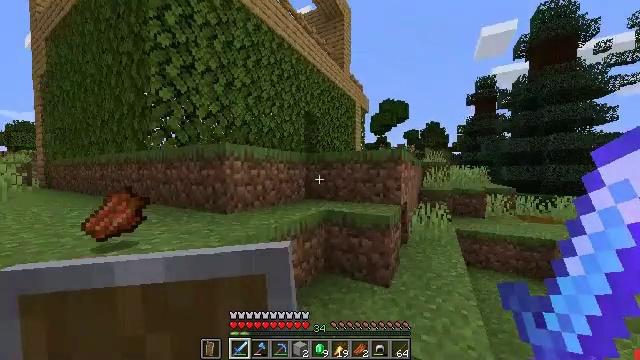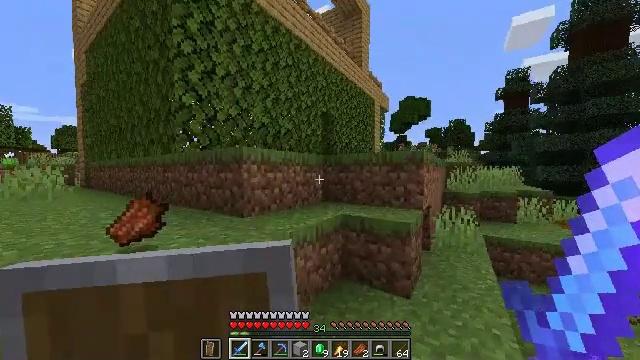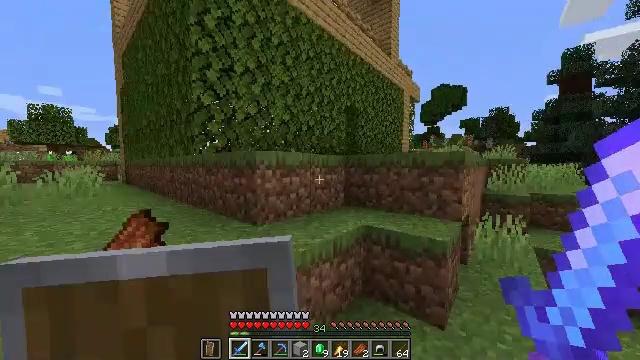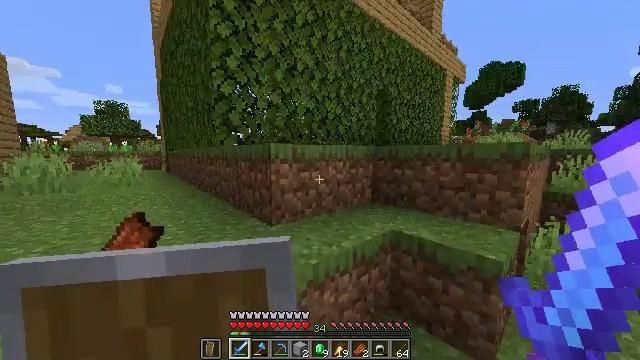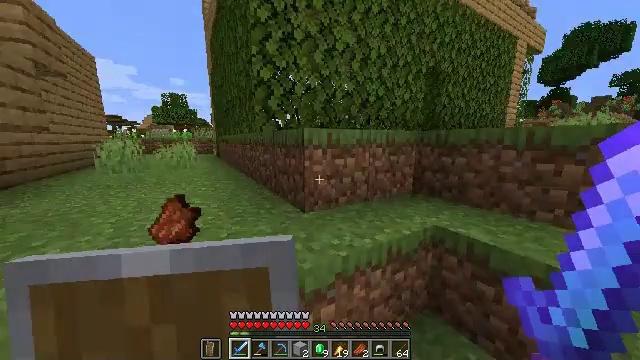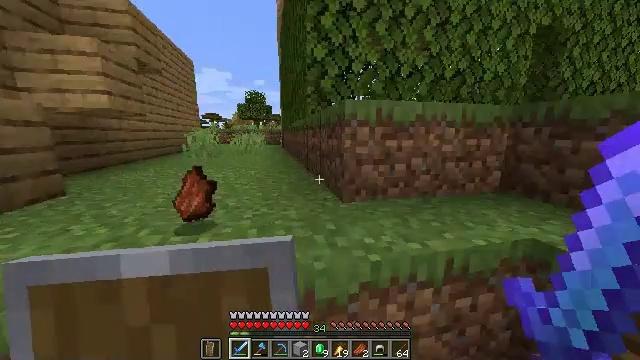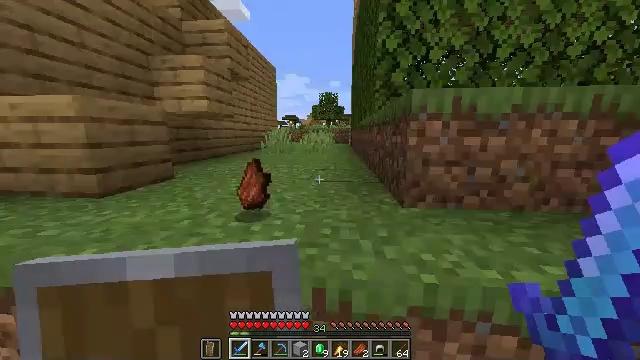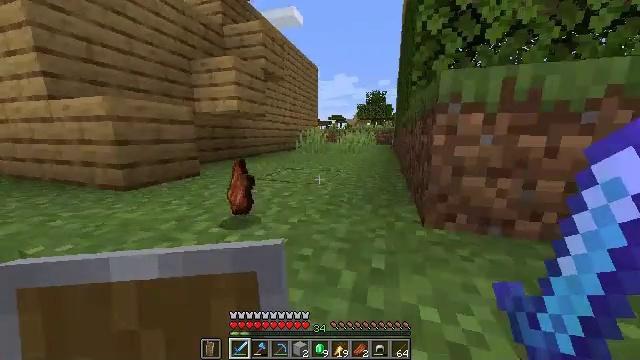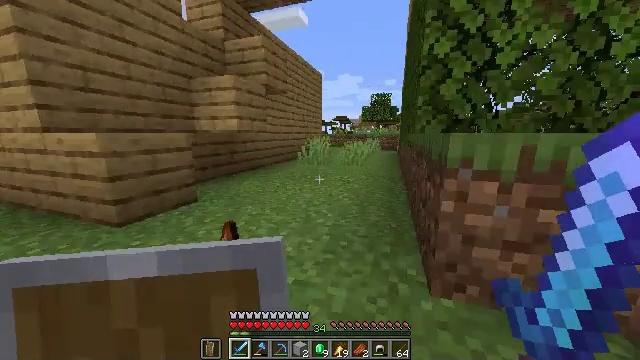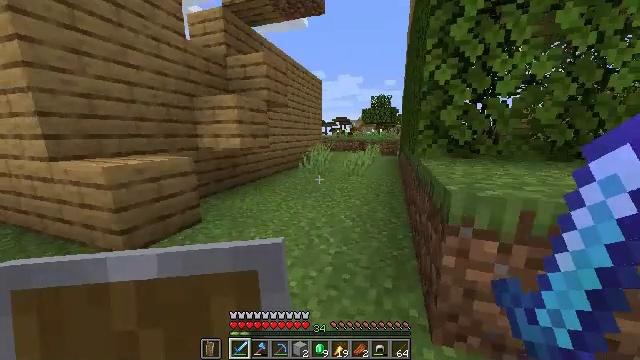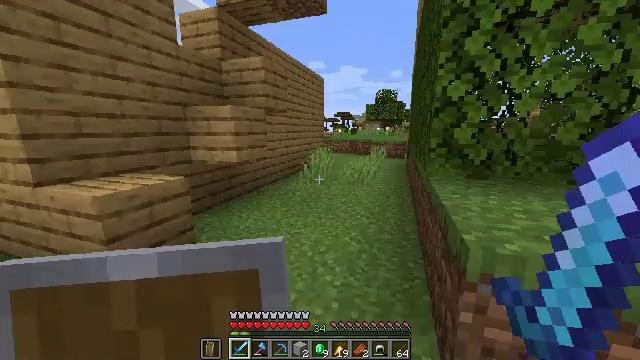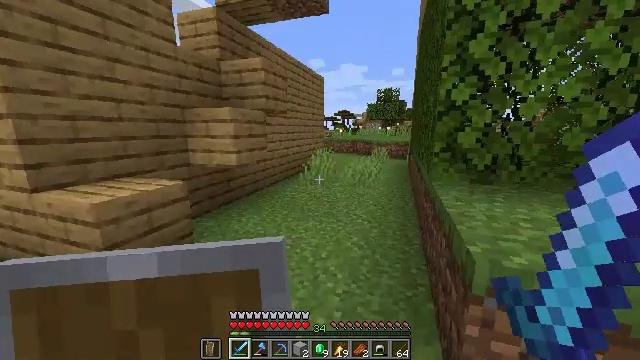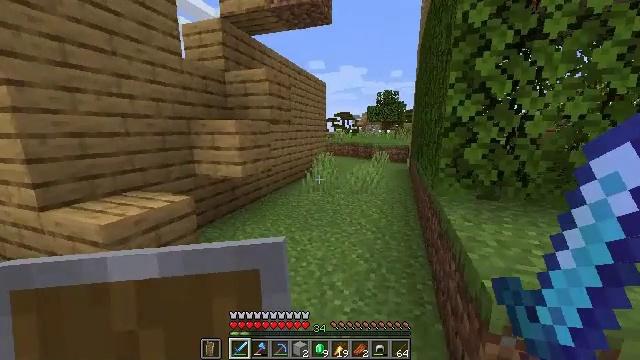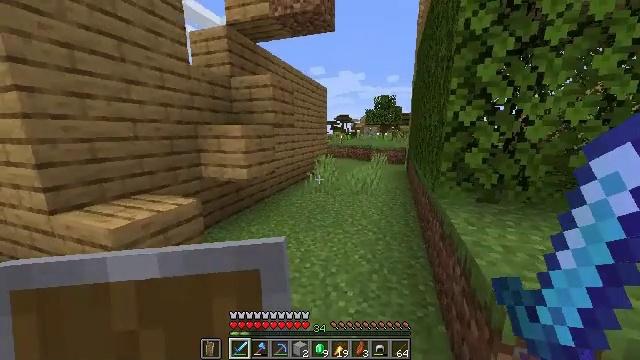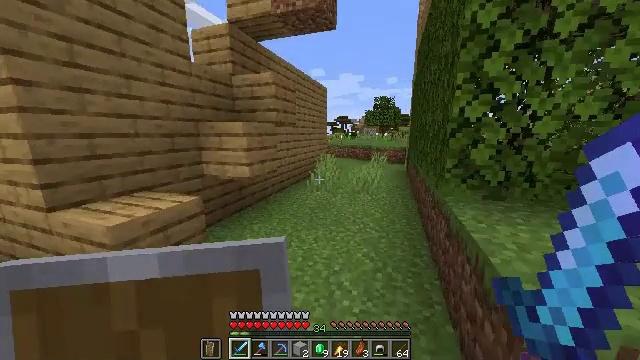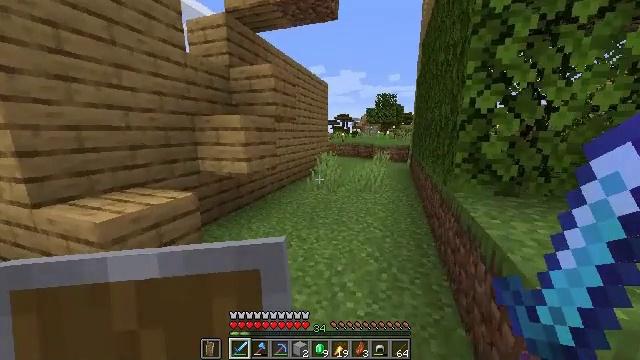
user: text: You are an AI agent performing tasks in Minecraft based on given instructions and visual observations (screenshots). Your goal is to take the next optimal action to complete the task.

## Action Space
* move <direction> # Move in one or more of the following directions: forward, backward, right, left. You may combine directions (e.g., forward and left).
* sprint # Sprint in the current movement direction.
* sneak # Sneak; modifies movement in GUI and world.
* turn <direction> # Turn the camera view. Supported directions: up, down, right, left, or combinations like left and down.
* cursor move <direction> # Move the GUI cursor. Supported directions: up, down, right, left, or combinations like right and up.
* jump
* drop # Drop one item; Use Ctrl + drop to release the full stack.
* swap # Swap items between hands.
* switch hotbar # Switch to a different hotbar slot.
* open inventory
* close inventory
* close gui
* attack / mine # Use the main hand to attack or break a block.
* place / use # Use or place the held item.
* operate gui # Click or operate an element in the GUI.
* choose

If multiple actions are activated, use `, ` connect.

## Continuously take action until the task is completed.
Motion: motion action
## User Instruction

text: Collect some oak leaves.
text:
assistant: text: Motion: move forward, sprint, turn left, jump
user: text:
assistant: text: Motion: move forward, sprint, turn left and down, jump
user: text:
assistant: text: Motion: move forward, sprint, turn left and down, jump
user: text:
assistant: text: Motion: move forward, sprint, turn left and down, jump
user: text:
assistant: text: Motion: move forward, sprint, turn left and down, jump
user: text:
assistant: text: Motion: move forward, sprint, turn left, jump
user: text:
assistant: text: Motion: move forward, sprint, turn left, jump
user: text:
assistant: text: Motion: move forward, sprint, turn left, jump
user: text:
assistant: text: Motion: move forward and move left, sprint, jump
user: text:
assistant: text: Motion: move forward and move left, sprint, jump
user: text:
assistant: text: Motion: move forward and move left, sprint, jump
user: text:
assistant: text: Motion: move forward, sprint, jump
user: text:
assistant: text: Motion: move forward, sprint, jump
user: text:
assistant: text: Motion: move forward, sprint, jump
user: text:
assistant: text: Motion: move forward, sprint, jump
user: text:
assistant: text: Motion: move forward, sprint, jump
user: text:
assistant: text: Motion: move forward, sprint, jump
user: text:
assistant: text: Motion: move forward, sprint, jump
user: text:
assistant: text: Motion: move forward, sprint, jump
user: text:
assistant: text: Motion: move forward, sprint, jump
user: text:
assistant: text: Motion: move forward, sprint, turn right, jump
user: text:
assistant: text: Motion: move forward, sprint, turn right and down, jump
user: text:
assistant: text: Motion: move forward, sprint, turn right, jump
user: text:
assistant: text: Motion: move forward, sprint, jump
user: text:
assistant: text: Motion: move forward, sprint, jump
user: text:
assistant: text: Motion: move forward, sprint, jump
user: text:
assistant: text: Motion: move forward, sprint, jump
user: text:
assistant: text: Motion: move forward, sprint, jump
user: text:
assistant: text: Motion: move forward, sprint, jump
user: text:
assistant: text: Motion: move forward, sprint, jump